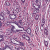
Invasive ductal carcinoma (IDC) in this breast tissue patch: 1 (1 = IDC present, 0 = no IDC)